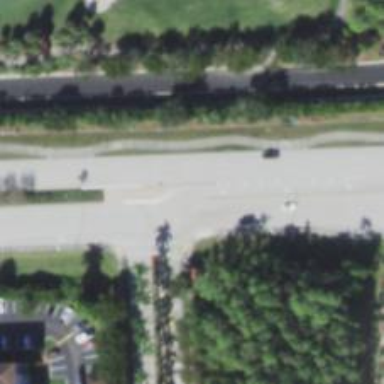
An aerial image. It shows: Secondary link road.